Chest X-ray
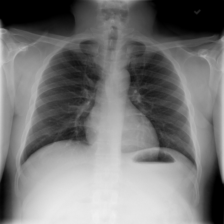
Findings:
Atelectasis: negative
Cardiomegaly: negative
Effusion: negative
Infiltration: negative
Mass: negative
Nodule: negative
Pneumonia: negative
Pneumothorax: negative
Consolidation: negative
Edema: negative
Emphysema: negative
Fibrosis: negative
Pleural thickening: negative
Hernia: negative